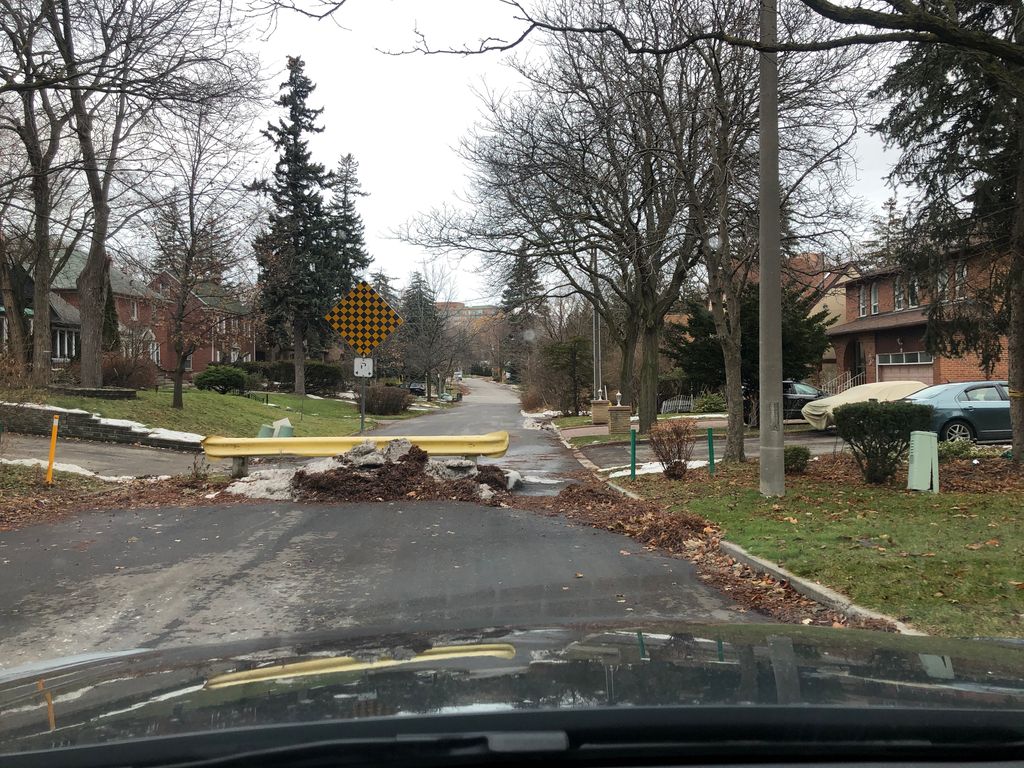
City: toronto